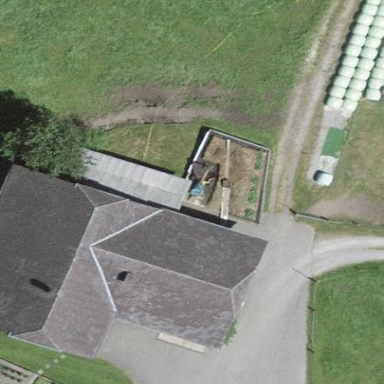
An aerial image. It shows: Farm building.